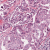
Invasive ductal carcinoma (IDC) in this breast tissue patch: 1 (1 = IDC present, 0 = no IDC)